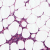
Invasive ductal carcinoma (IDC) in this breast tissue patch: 0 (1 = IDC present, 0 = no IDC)